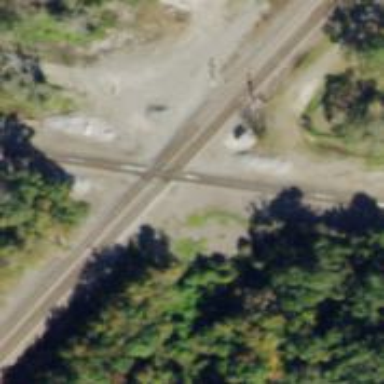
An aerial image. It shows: Railway crossing.